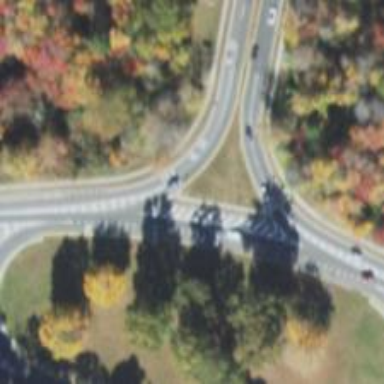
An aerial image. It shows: Circular junction on trunk highway.